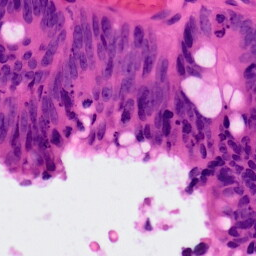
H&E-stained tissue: Colon